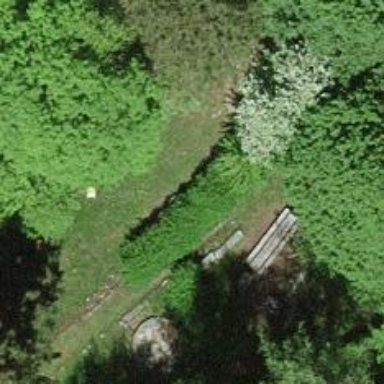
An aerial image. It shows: Playground on leisure land with picnic site nearby.